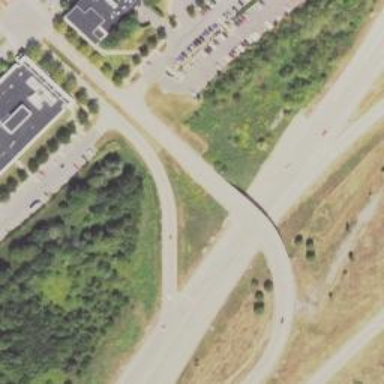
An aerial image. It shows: Secondary road designated as expressway.